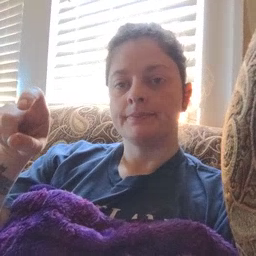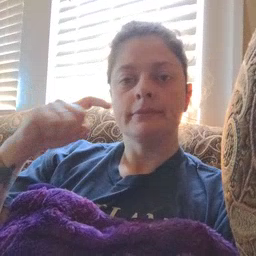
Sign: hear